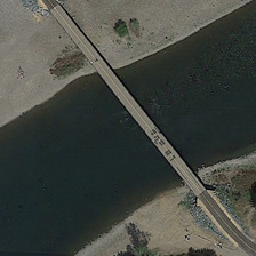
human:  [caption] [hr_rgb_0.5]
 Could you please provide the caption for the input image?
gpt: There is a bridge on the river with several green trees on both sides.

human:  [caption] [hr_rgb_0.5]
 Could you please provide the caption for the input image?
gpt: a small river is between the two hills .

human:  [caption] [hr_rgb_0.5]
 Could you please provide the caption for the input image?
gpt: There is a bridge on the river with several green trees on both sides.

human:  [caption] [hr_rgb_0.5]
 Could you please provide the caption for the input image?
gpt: There is a long bridge between the two mountains.

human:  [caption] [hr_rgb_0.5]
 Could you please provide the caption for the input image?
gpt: There is a long bridge between the two mountains.